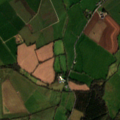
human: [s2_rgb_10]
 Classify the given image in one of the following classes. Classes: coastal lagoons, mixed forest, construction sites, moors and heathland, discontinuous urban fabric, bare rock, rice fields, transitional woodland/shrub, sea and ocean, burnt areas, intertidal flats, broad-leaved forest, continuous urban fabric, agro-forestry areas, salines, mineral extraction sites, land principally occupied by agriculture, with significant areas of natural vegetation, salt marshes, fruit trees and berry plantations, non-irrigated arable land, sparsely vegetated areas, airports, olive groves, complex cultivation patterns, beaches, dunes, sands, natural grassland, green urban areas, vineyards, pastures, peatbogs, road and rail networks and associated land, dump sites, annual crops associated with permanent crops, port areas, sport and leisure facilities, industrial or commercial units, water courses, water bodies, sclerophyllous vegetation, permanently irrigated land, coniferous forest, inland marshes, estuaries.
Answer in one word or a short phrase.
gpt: non-irrigated arable land, pastures, coniferous forest